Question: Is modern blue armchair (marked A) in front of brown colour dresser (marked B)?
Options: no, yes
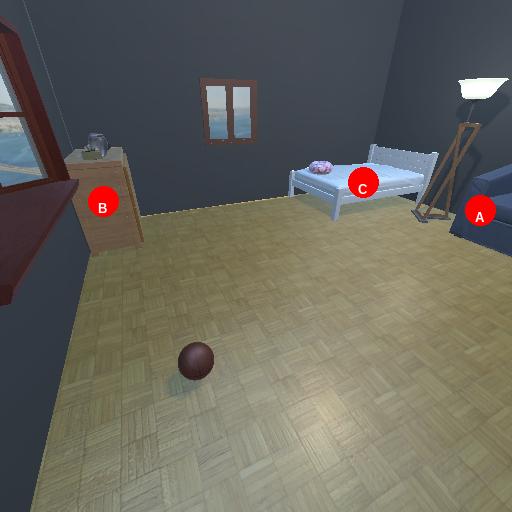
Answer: no